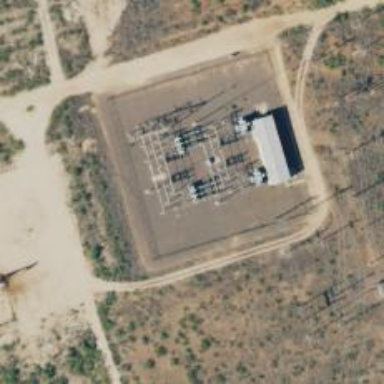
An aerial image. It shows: Switch for power supply.